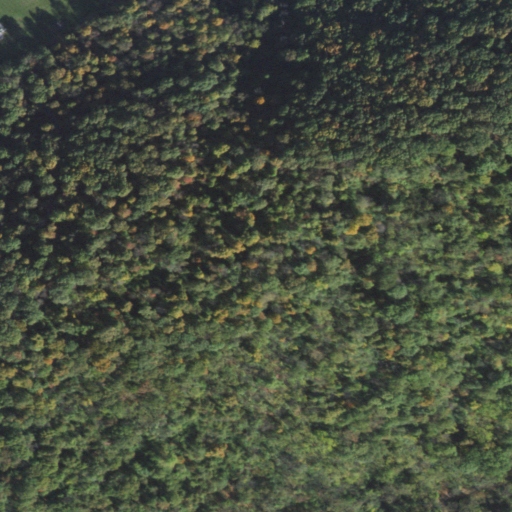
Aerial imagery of mountain in Pennsylvania named Scull Hill containing deciduous forest, pasture, and mixed forest